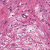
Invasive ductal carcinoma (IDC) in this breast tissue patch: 1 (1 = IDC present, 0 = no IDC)